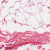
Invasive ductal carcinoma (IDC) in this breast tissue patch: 0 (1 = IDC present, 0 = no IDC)